Question: I am having trouble dynamically adding a multiline UILabel. Here is the result I'm getting:

I would like the label in the "Summary" box to wrap naturally. Here is the code I'm using to add the label:
'''
-(void)setSummary{
summaryContentLabel = [[UILabel alloc] init];
summaryContentLabel.numberOfLines=0;
summaryContentLabel.lineBreakMode=NSLineBreakByWordWrapping;
summaryContentLabel.text=self.summary;
summaryContentLabel.font=[UIFont fontWithName:@"Helvetica" size:13.0];
[summaryView addSubview:summaryContentLabel];
[summaryContentLabel setTranslatesAutoresizingMaskIntoConstraints:NO];
NSDictionary *views = NSDictionaryOfVariableBindings(summaryView,summaryContentLabel ,summaryLabel);
[summaryView addConstraints:[NSLayoutConstraint constraintsWithVisualFormat:@"V:[summaryLabel]-5-[summaryContentLabel(==100)]-5-|" options:nil metrics:nil views:views]];
}
'''
You'll notice the title of the book wraps the way I want with no problem. That was done in IB. Unfortunately, I have to add this label in code. Auto Layout is also a requirement.
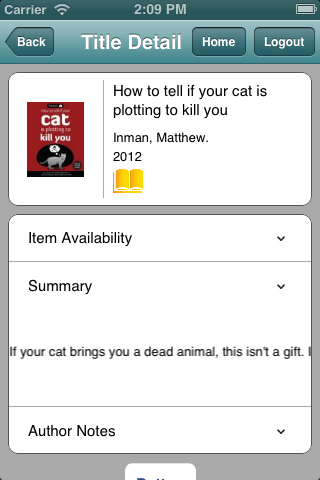
Answer: Figured it out. I needed to add an additional constraint for the width of the label, like this:
'''
[summaryView addConstraints:[NSLayoutConstraint constraintsWithVisualFormat:@"H:|-[summaryContentLabel]-|" options:nil metrics:nil views:views]];
'''